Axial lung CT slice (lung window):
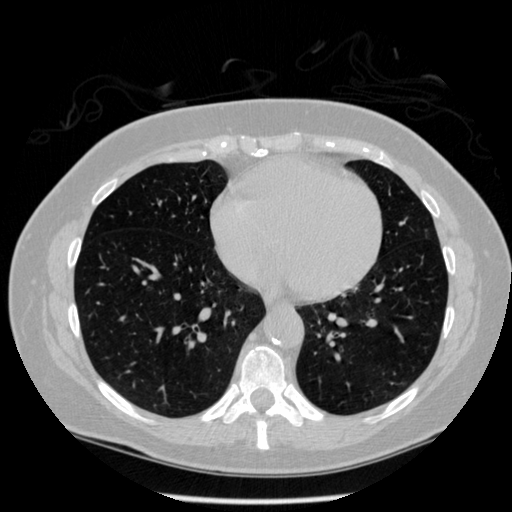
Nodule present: no